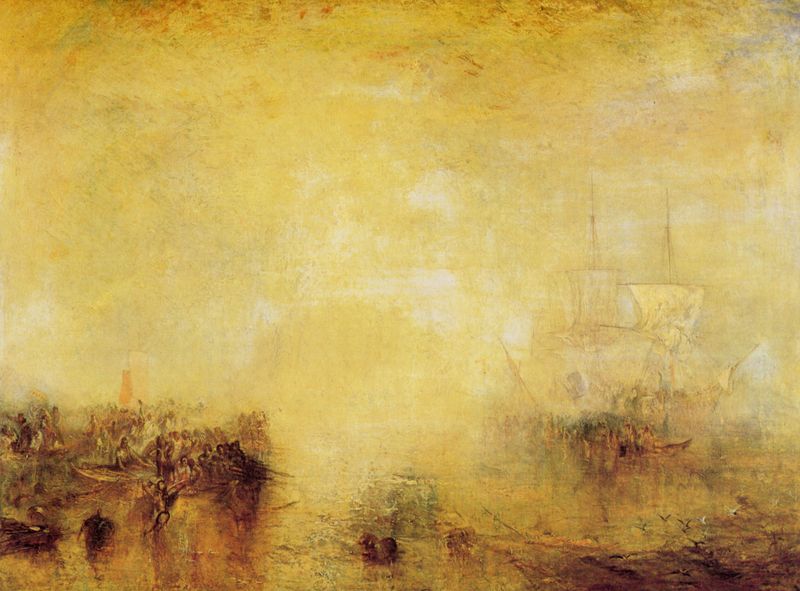
Titel: Hurra! für den Walfänger Erebus! ein weiterer Fisch!
Künstler: William Turner
Standort: London
Institution: Tate Gallery
Schlagwörter: blau, feuer, himmel, meer, schatten, vogel, wasser, weiß, wolken, aquarell, fluss, frauen, gelb, grün, menschen, ocker, sand, see, ufer, braun, frau, hell, licht, männer, orange, pfeiler, schwarz, zeichnung, rot, tier, tiere, beige, dämmerung, horizont, morgen, natur, spiegelung, vögel, weite, brücke, gewässer, sonne, wasserspiegelung, gold, realismus, england, rosa, boot, boote, paddel, pferd, pferde, ruder, turm, küste, schiff, schiffe, segel, segelboot, segelschiffe, strand, wellen, fahne, fischer, mast, schiffer, segelschiff, leer, leere, dunst, nebel, nuancen, bug, figuren, hafen, schiffahrt, masten, nebelig, romantik, krieg, landung, möwe, möwen, schiffbruch, schlacht, seestück, seile, turner, untergang, soldaten, duktus, impressionistisch, ruderboot, ruderer, rudern, reflexion, impression, unscharf, flucht, lichtstrahl, türme, links, strahlen, sandstrand, geld, seefahrt, verschwommen, verwischt, reise, eroberung, atmosphäre, kapitän, maste, seefahrer, strahlend, schief, englisch, gestrandet, schiffbrüchige, strandung, rumpf, ruderboote, schifffahrt, hellichkeit, seeleute, dreimaster, barke, william turner, captain, dunt, gestrandete, gleisend, msten, nuance, reder, rederei, seehafen, blendend, seevögel, mensen, zwiemaster, utnergang, verchwomme